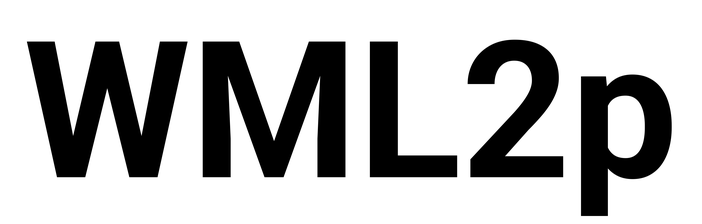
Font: Roboto_Bold